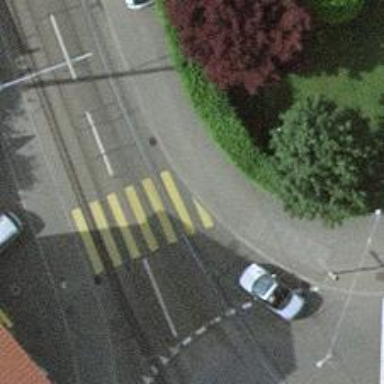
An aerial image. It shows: Kerb serving as barrier.